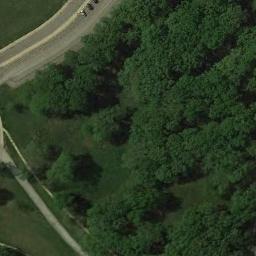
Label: forest